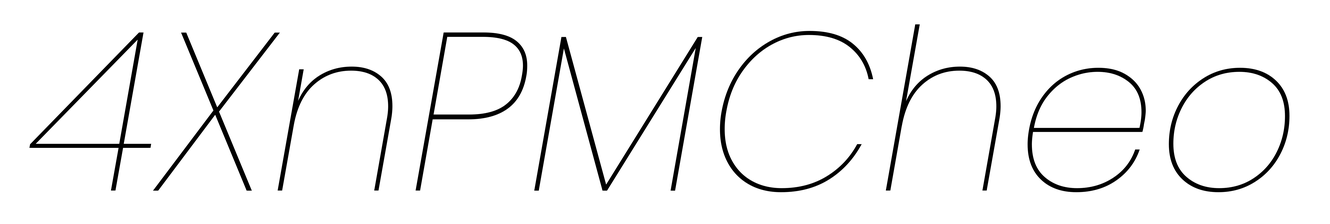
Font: Poppins-ThinItalic